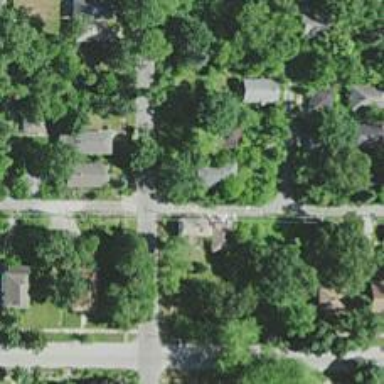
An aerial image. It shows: Alley classified as service road.